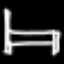
Label: bed